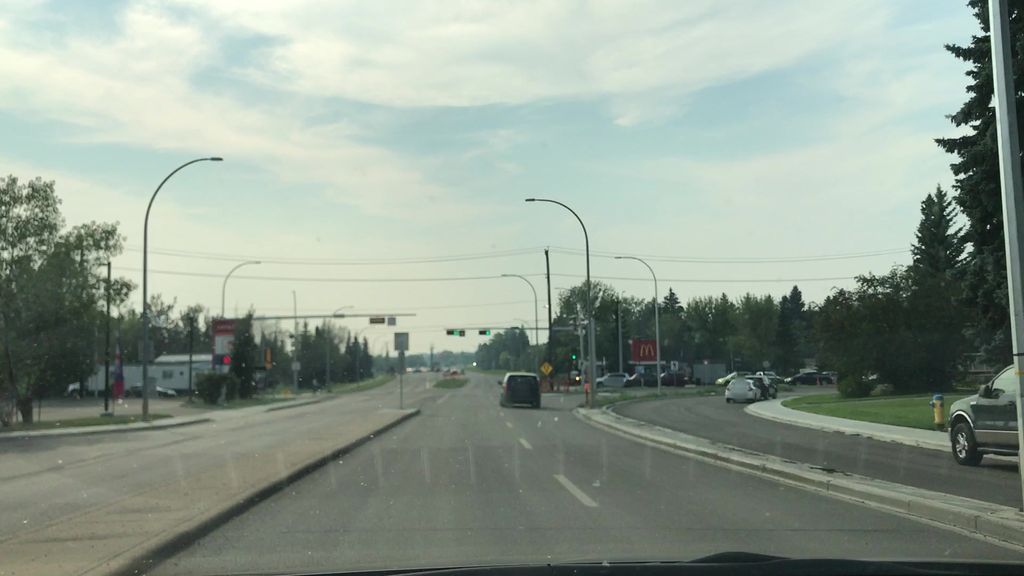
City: edmonton